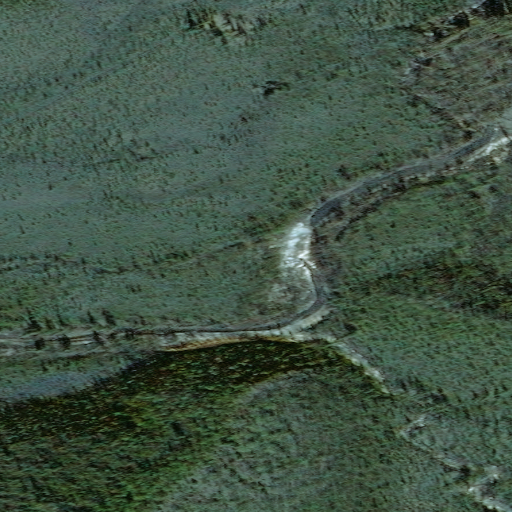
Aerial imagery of valley in Alaska named Independence Gulch containing only unknown